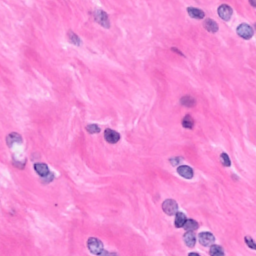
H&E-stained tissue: Breast